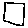
Label: square